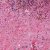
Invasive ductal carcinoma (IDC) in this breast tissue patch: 0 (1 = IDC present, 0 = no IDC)